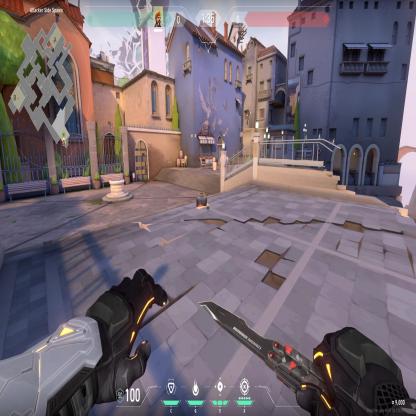
Label: dropped spike